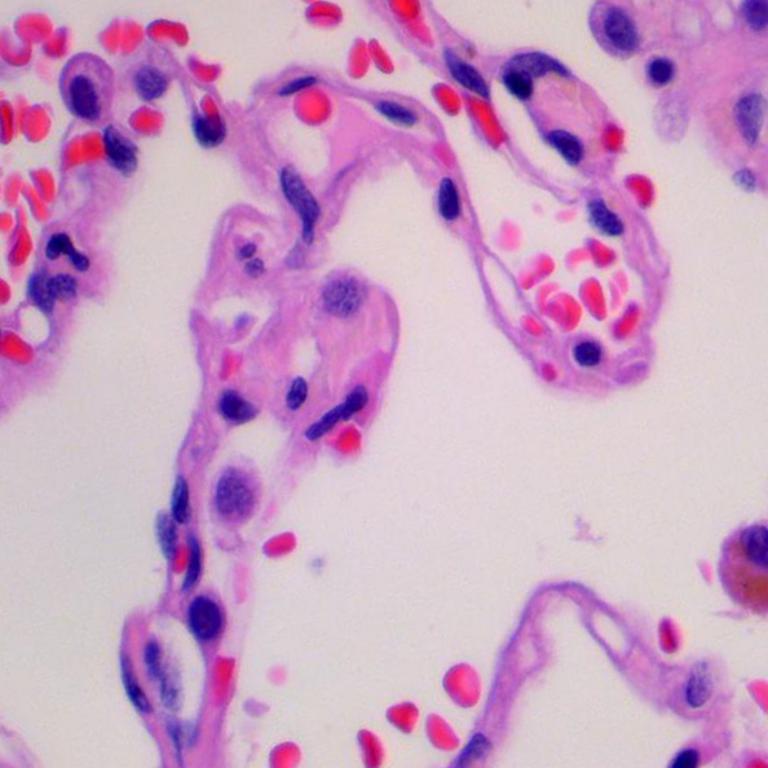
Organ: lung
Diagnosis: benign